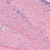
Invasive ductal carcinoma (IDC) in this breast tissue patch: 0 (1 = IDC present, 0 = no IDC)